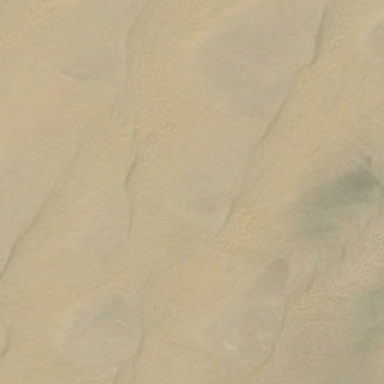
The desert is very broad and short of water .